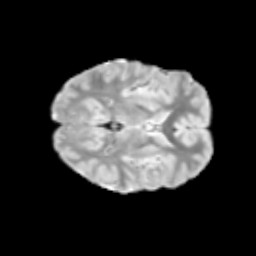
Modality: T2w
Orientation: axial
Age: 9
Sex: male
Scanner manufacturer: siemens
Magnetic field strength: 3 T
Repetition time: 3.8 s
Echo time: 0.07 s